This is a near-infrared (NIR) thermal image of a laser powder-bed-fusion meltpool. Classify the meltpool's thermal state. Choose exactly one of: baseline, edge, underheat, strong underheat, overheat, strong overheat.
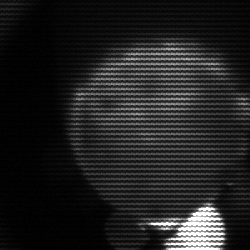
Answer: edge